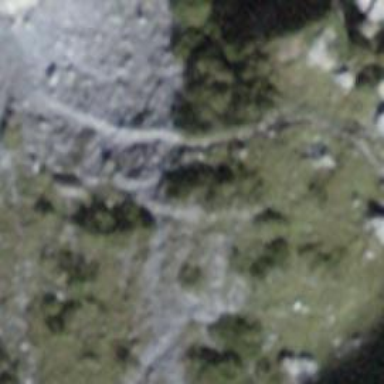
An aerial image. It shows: Unpaved path.